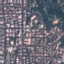
Land use / land cover: Residential